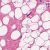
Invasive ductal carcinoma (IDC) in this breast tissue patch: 0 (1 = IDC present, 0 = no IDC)